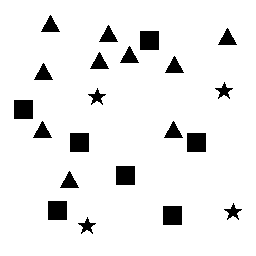
Squares: 7
Triangles: 10
Stars: 4
Total shapes: 21